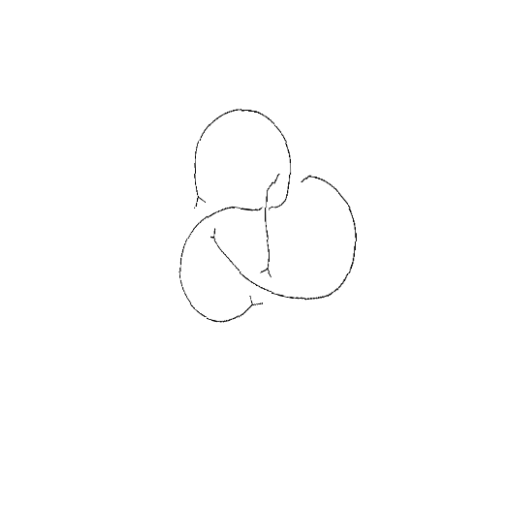
Crossing number: 4